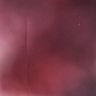
Metastatic tissue present: no